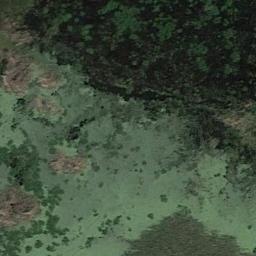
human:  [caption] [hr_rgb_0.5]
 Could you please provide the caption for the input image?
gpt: Half of this wetland is bare rock and the other half is covered by vegetation .

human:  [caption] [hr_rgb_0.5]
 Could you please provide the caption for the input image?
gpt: There is a large land mixed with green and brown in the river in a wetland .

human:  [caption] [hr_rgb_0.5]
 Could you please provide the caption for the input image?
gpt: There are many different areas of water surrounded by wetlands .

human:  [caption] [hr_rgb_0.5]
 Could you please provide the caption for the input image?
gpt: The wetland consists of bare land, Green plants and water .

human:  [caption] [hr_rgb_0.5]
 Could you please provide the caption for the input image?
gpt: There are many green areas and some water areas on the wetland .